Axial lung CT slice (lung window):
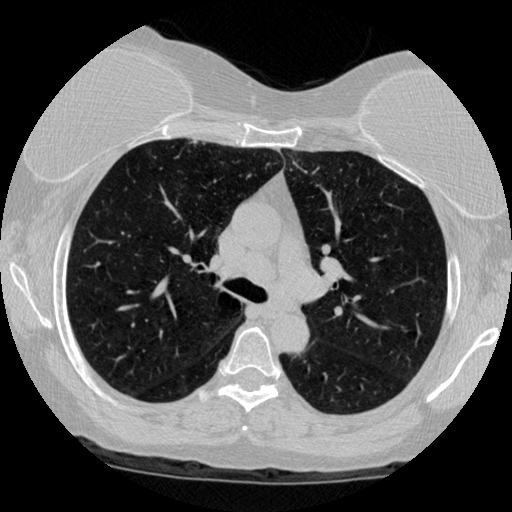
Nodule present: no